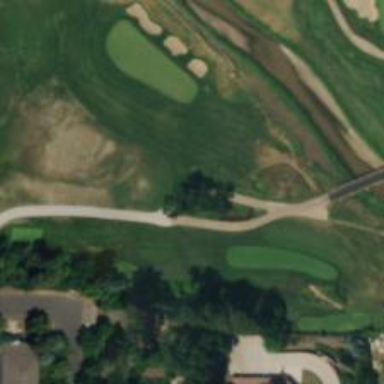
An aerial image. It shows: Well-maintained path primarily used as golf cart path.